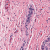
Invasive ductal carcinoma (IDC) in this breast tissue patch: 0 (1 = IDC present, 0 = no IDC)